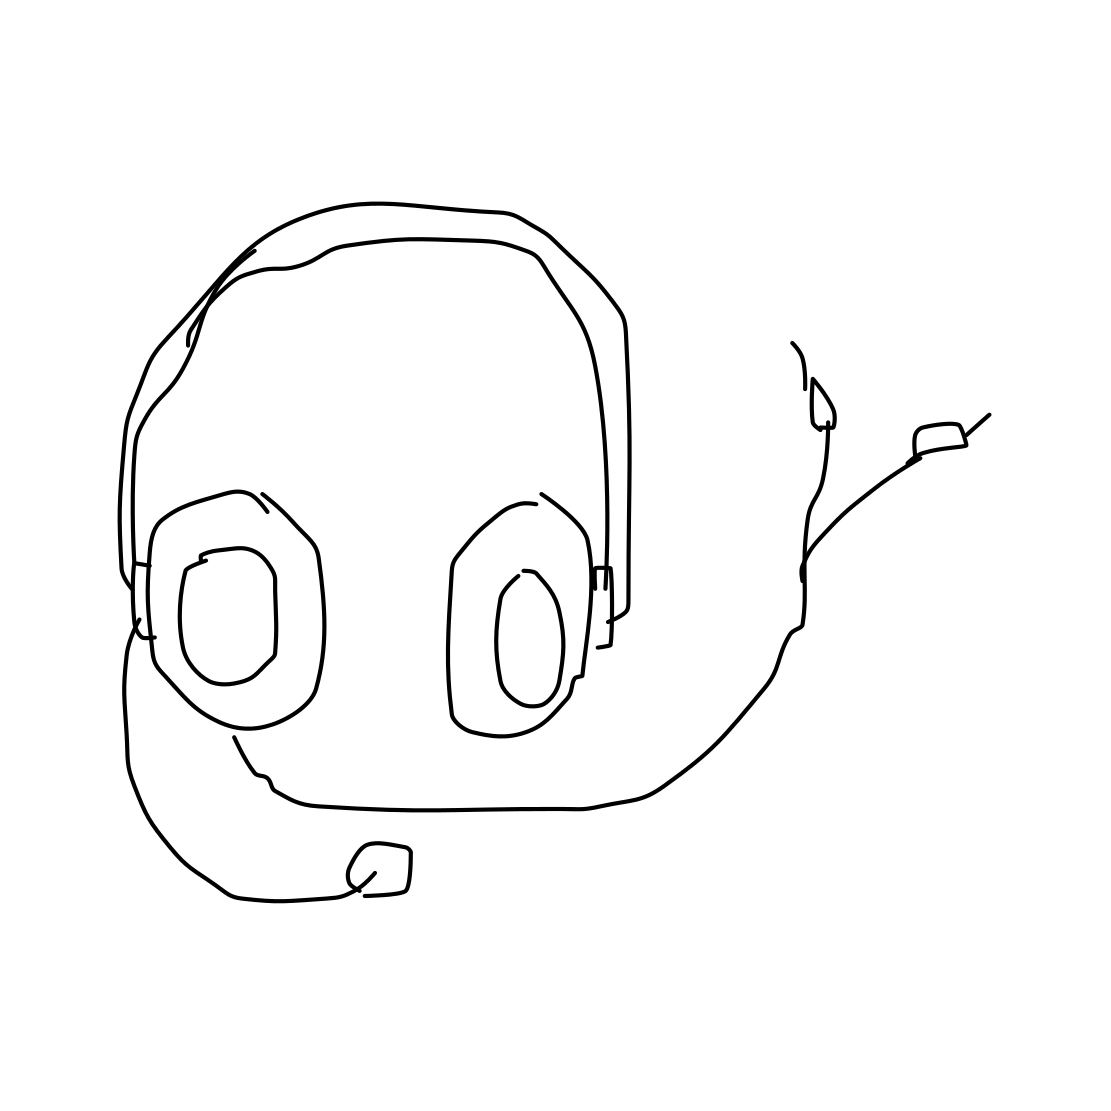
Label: head-phones